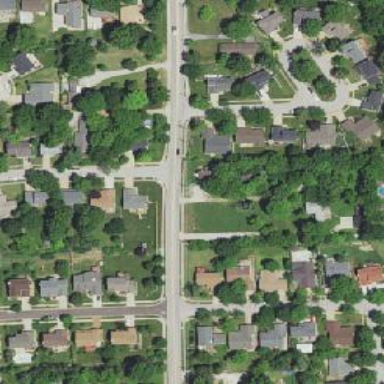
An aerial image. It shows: Residential area composed of single-family homes.